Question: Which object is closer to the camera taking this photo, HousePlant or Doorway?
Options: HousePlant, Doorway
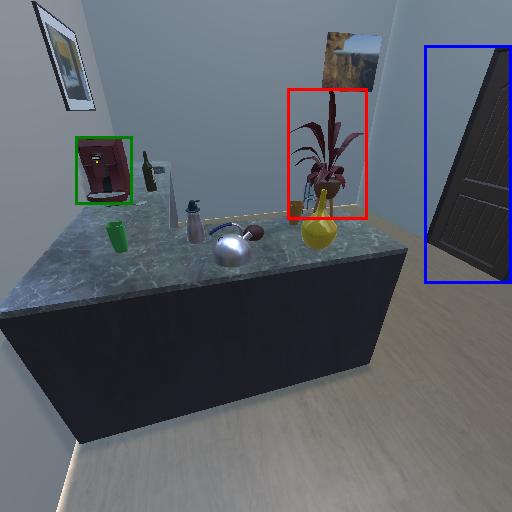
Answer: HousePlant